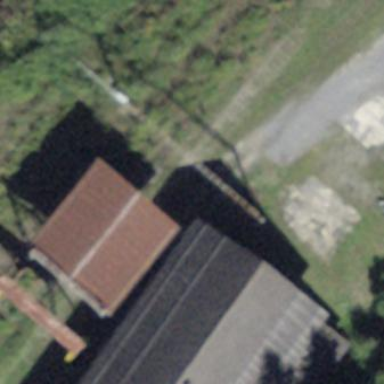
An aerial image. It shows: Building located near railway facility.